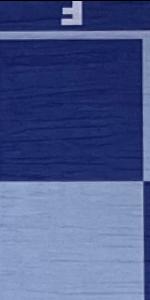
Label: Empty